A scalogram of one vibration snapshot from a rotating bearing is shown, computed with a continuous wavelet transform. Classify the bearing condition as one of: normal, inner_race, outer_race, ball.
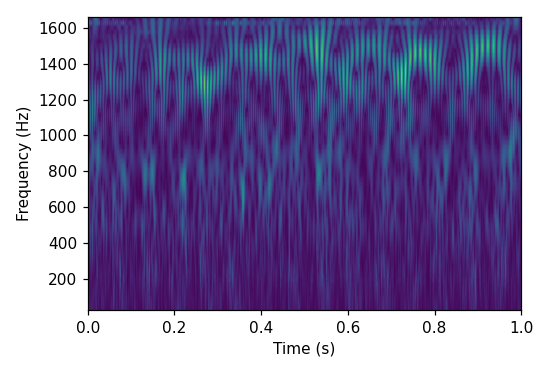
Answer: ball